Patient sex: F
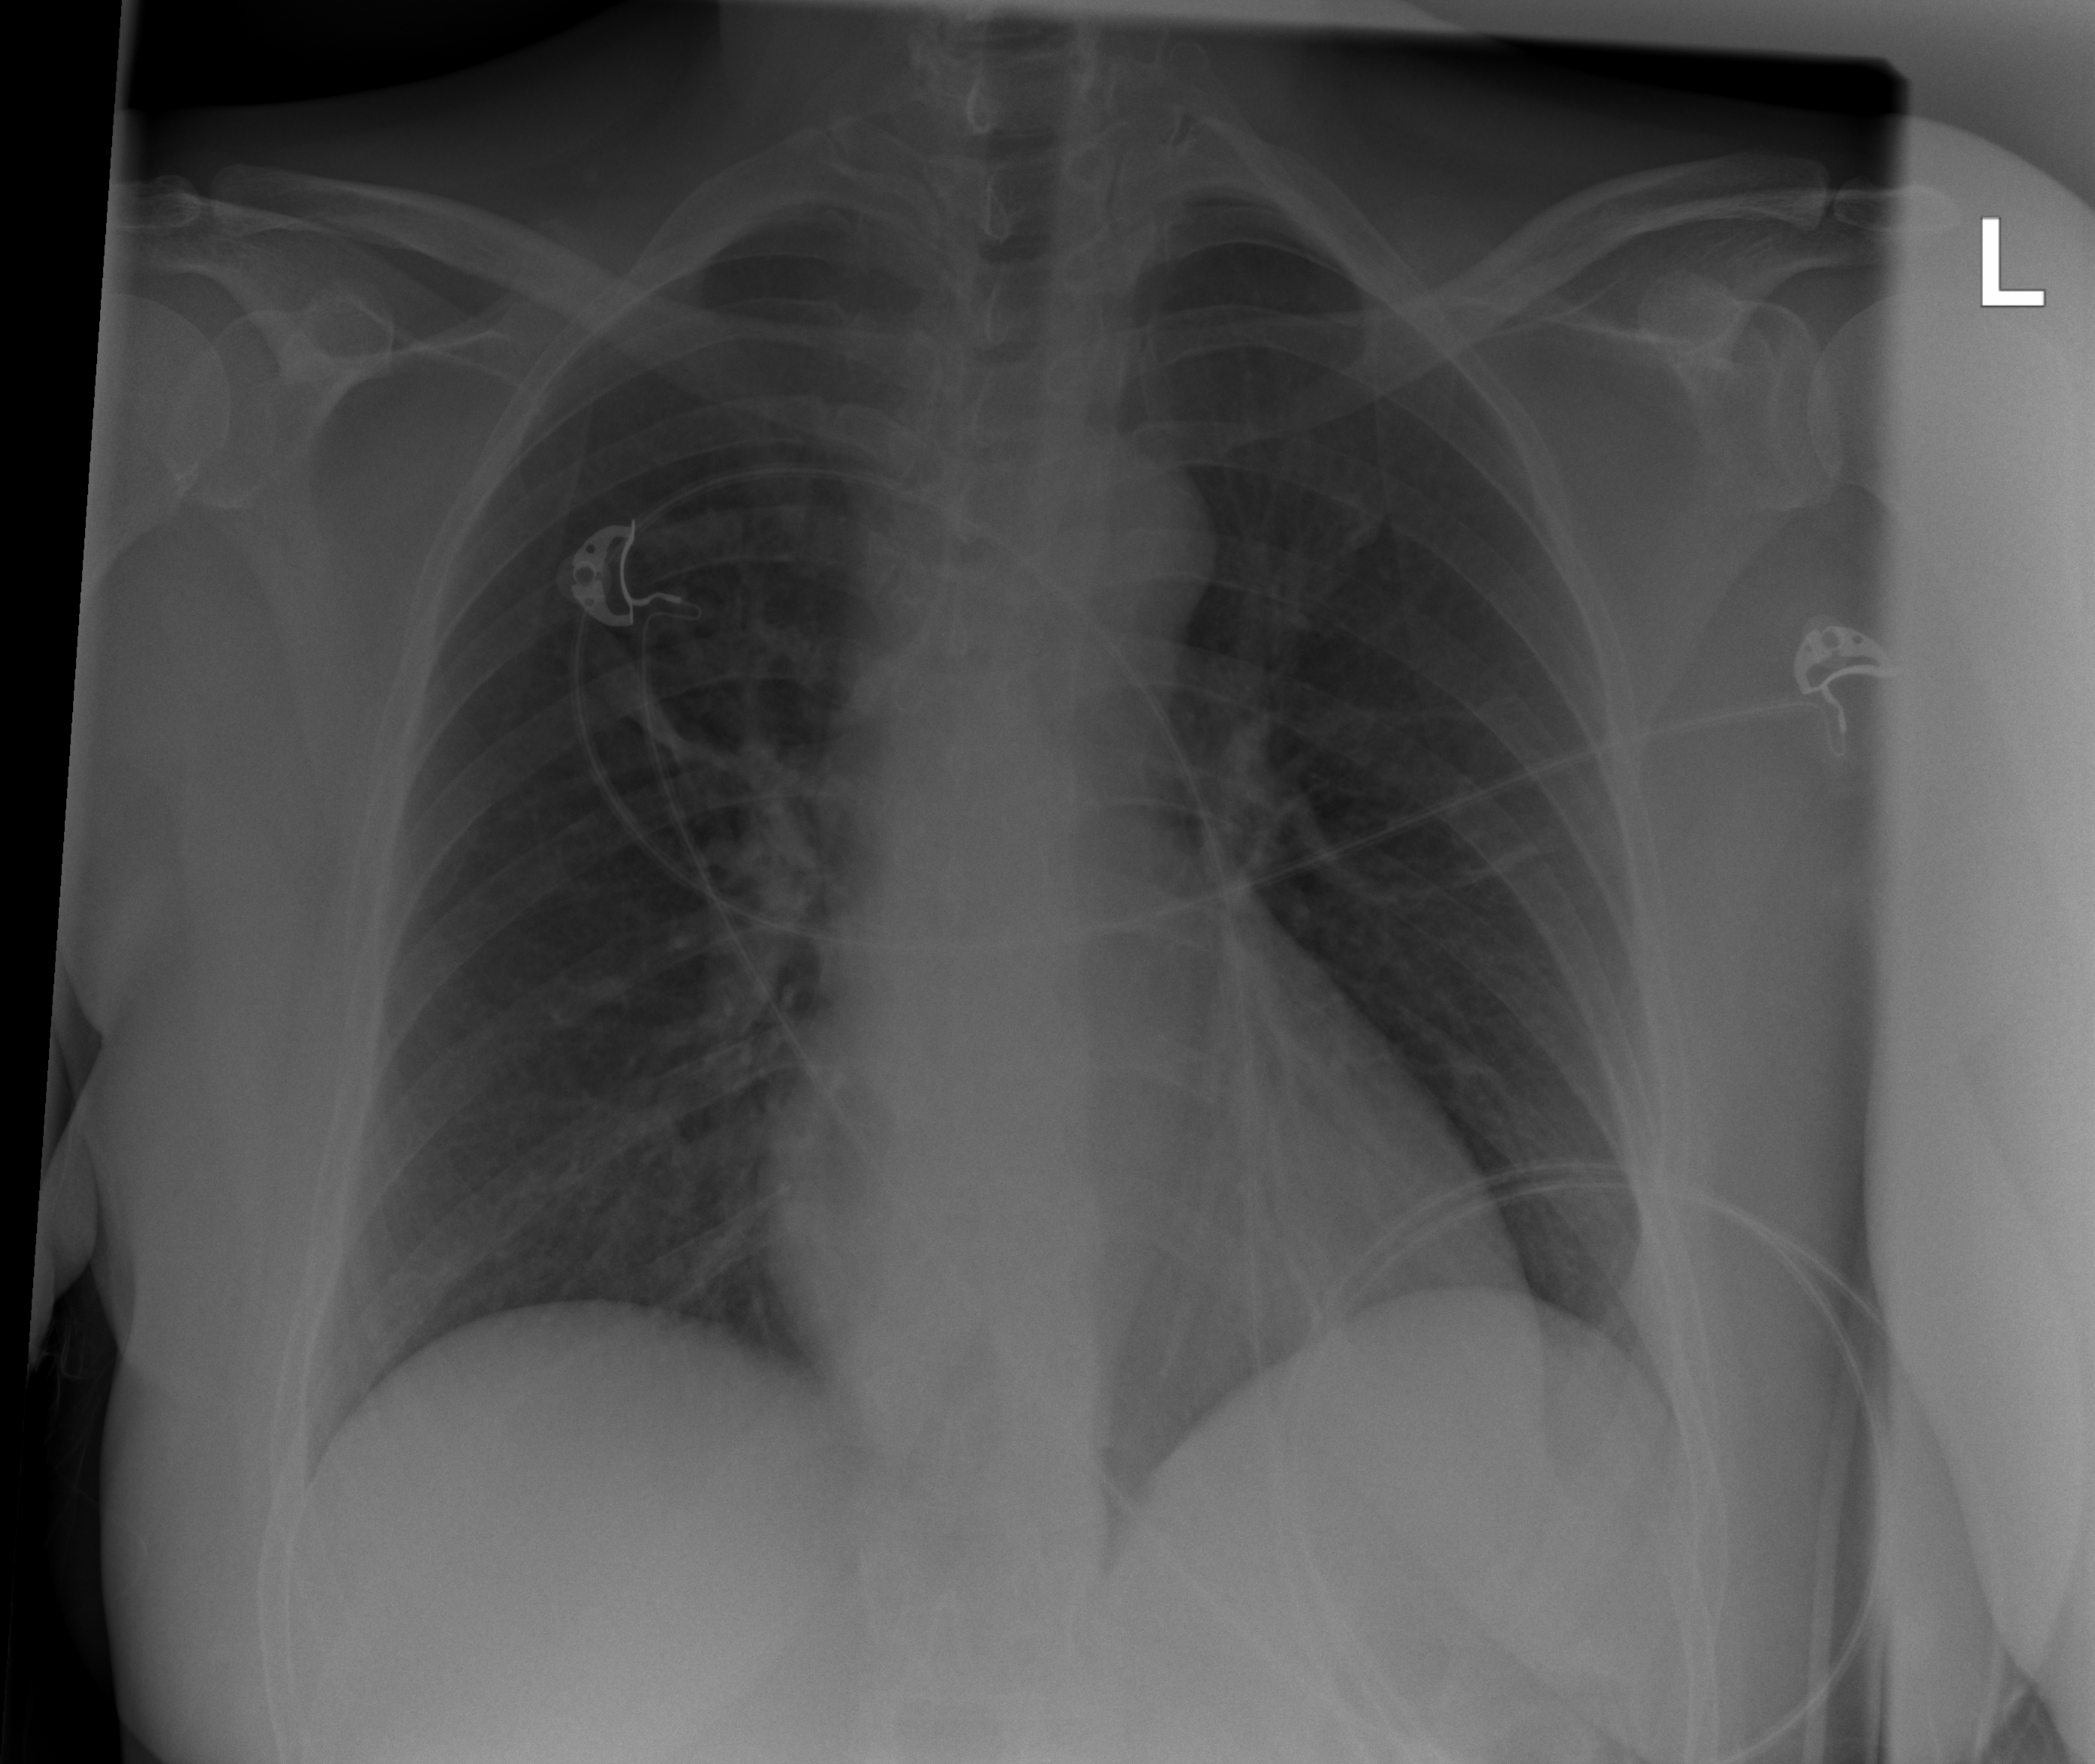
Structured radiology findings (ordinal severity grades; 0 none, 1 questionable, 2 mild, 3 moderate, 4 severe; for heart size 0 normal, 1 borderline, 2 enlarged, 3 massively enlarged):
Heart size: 0
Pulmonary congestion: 0
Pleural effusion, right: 0
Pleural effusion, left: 0
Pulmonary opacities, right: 1
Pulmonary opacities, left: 0
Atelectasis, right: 2
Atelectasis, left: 0